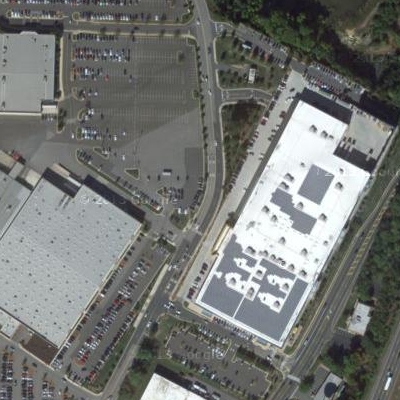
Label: Industry